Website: crate-barrel
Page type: cart
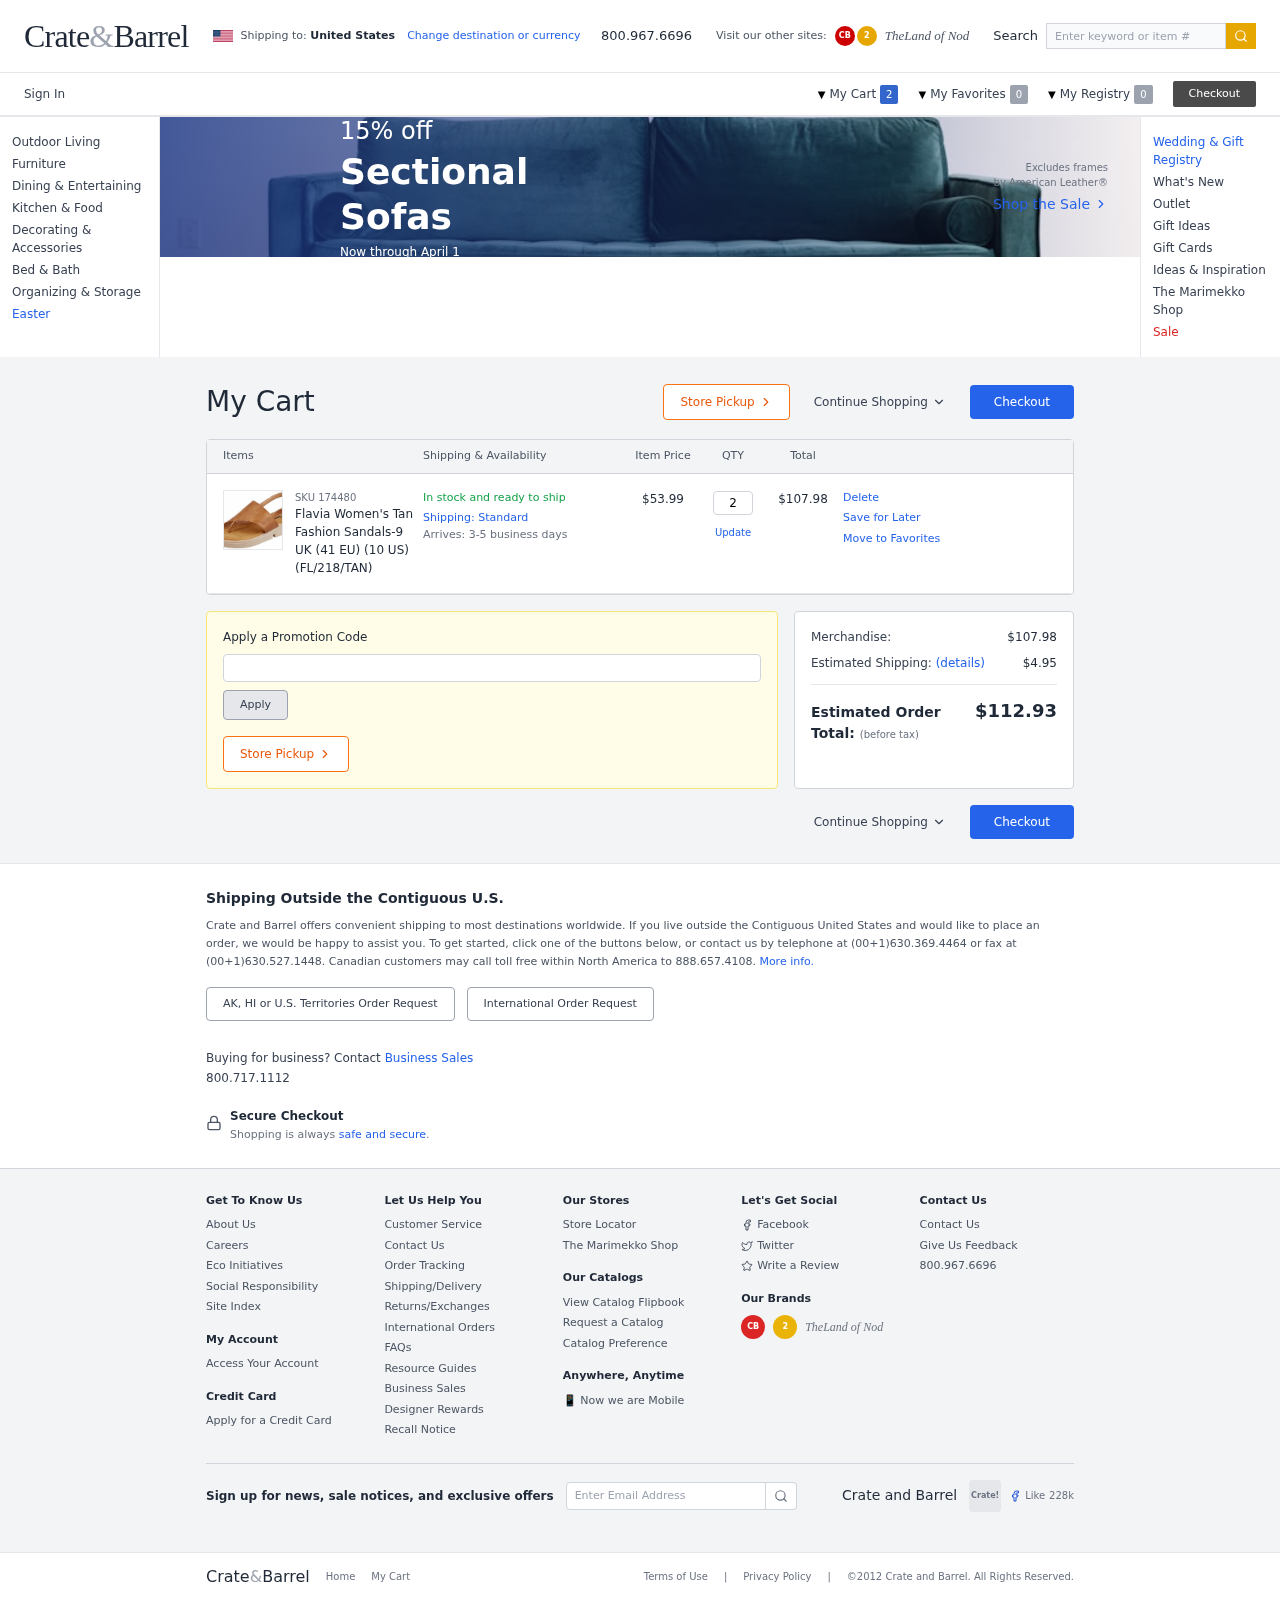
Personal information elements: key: PII_PROMO_CODE
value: VIP2981
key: PII_COUNTRY
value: United States
Product elements: key: PRODUCT1_NAME
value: Flavia Women's Tan Fashion Sandals-9 UK (41 EU) (10 US) (FL/218/TAN)
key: PRODUCT1_PRICE
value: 53.99
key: PRODUCT1_QUANTITY
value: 2
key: PRODUCT1_SKU
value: SKU 174480
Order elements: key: ORDER_NUM_ITEMS
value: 2
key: ORDER_ITEM_TOTAL
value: $107.98
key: ORDER_SUBTOTAL
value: $107.98
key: ORDER_SHIPPING_COST
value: $4.95
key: ORDER_TOTAL
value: $112.93
Search elements: key: HEADER_SEARCH
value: Enter keyword or item #